Question: I have 3 labels (male, female, na), denoted as follows:
'''
import numpy as np
from sklearn import tree
labels = [0,1,2]
'''
Each label was defined by 3 features (height, weight, and age) as the training data:
Training data for males:
'''
male_height = np.array([111,121,137,143,157])
male_weight = np.array([60,70,88,99,75])
male_age = np.array([41,32,73,54,35])
males = np.vstack([male_height,male_weight,male_age]).T
'''
Training data for females:
'''
female_height = np.array([91,121,135,98,90])
female_weight = np.array([32,67,98,86,56])
female_age = np.array([51,35,33,67,61])
females = np.vstack([female_height,female_weight,female_age]).T
'''
Training data for not availables:
'''
na_height = np.array([96,127,145,99,91])
na_weight = np.array([42,97,78,76,86])
na_age = np.array([56,35,49,64,66])
nas = np.vstack([na_height,na_weight,na_age]).T
'''
So, the complete training data are:
'''
trainingData = np.vstack([males,females,nas])
'''
Complete labels are:
'''
labels = np.repeat(labels,5)
'''
I have to make decision tree rule, so I fitted as follows:
'''
clf = tree.DecisionTreeClassifier()
clf = clf.fit(trainingData, labels)
'''
The tree I produced is here:

However, I could not understand the meaning of this tree.
Could someone help me to learn the meaning of the followings as displayed in the image, and with regard to my example dataset:
'''
samples, value, gini, X[0], X[1], X[2]
'''
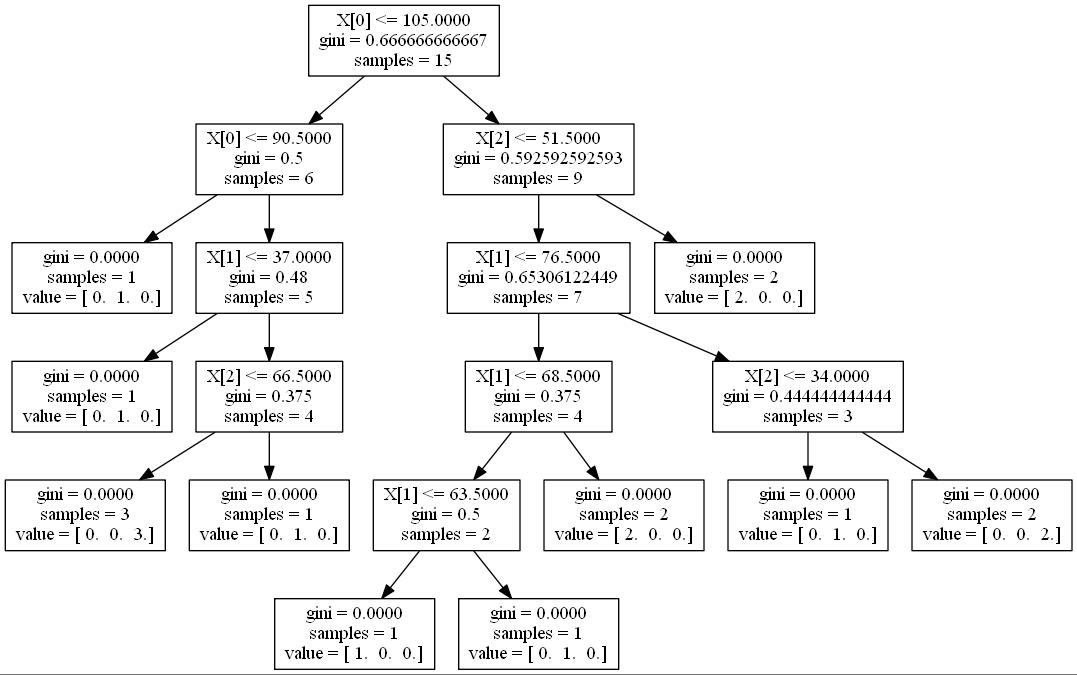
Answer: Each level of the tree, the algorithm has selected a particular feature to partition. This is chosen to give the optimal split of data according to class. So the first split, height has been selected, hence 'X[0] <= 105'.
'samples' shows the split of data, so 6 samples to the left (all those samples with height <= 105) and 9 samples to the right (all those samples with height > 105)
'value' I think shows the classification. It is always on the leaf nodes. For example, value = [0, 1, 0] indicates that sample would be classified as female
'gini' I'm not certain about without looking at the details of this particular decision tree implementation